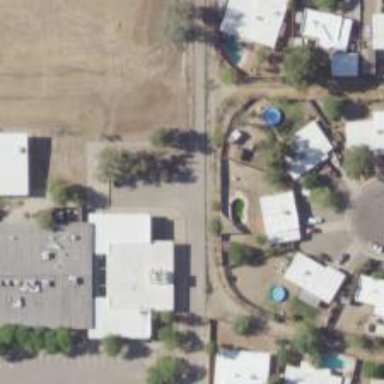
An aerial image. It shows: Alleyway designated as service road.